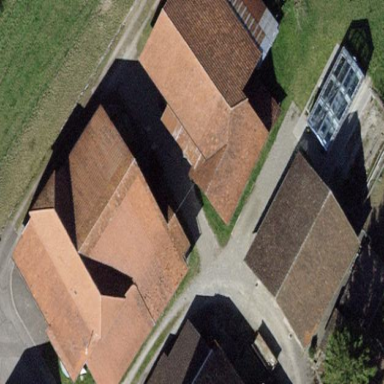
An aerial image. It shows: Gabled roof on farm auxiliary building.